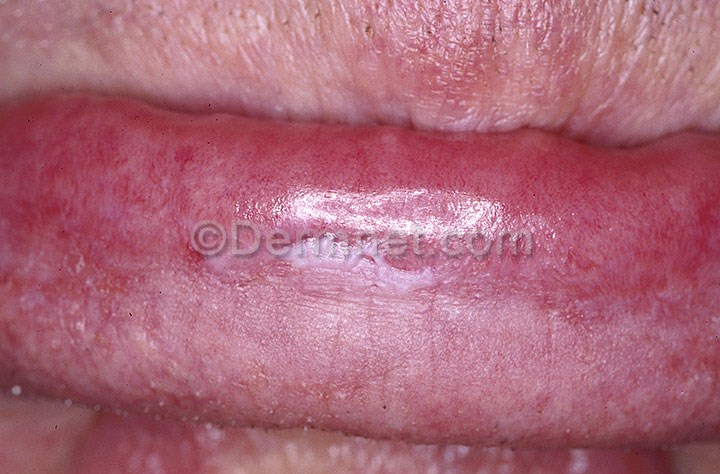
Disease: Actinic Keratosis Basal Cell Carcinoma and other Malignant Lesions